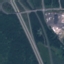
Land use / land cover class: Highway